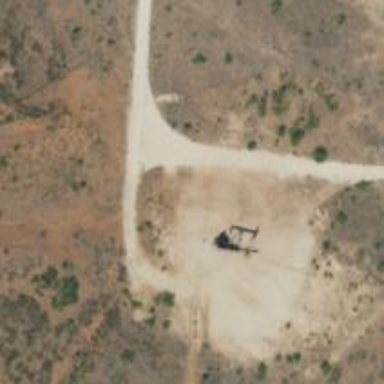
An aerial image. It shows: Petroleum well that is man-made.